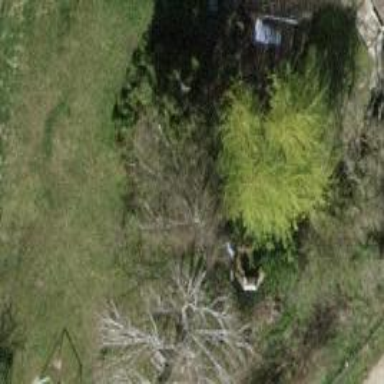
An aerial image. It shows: Broadleaved tree in natural setting.